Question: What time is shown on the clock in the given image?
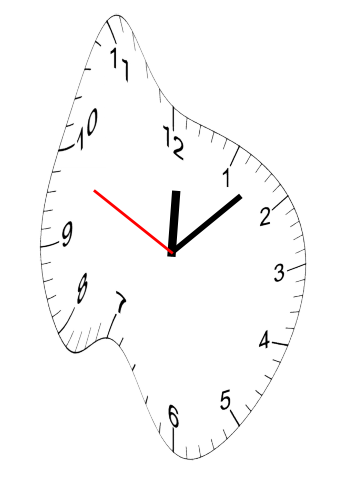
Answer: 12:07:49